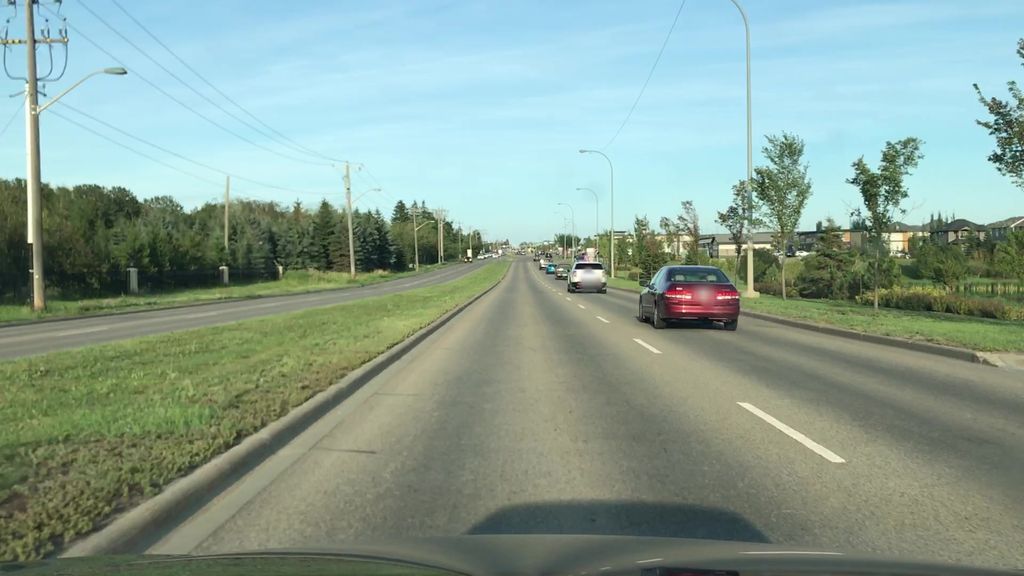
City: edmonton